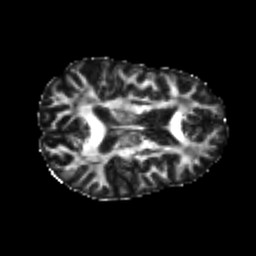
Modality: FA
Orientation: axial
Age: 23
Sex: female
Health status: healthy
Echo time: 0.074 s